Field crop: maize
Growth stage: 2
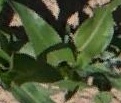
Species: maize